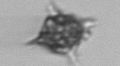
Label: Dictyocha